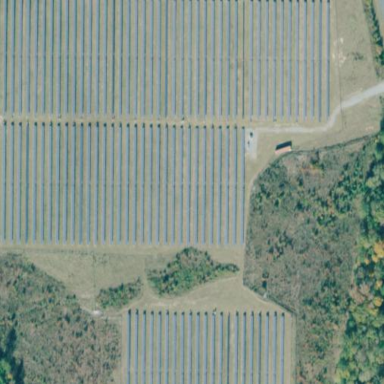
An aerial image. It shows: Fenced area with solar power plant inside.